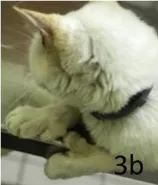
14-year-old neutered Mexican male cat. One in the back.
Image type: radiology (ct)